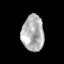
Tissue: prostate
Cell type: T cells
Senescence score: 0.2845
Nuclear area (px): 785
Mean DAPI intensity: 176.583